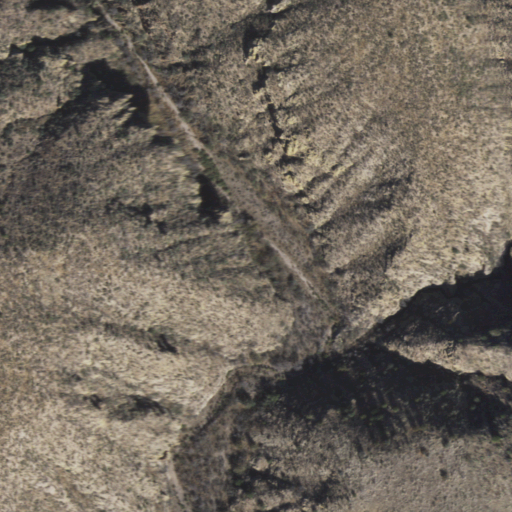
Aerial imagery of valley in Arizona named Windy Canyon containing only shrub